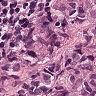
Metastatic tissue present: yes